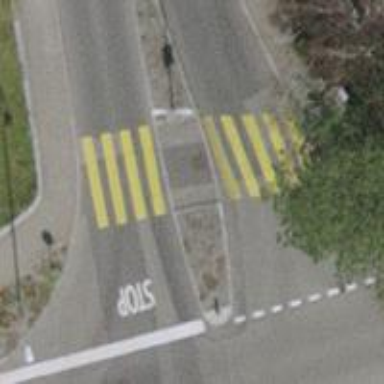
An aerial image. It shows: Marked zebra crossing with pedestrian island.